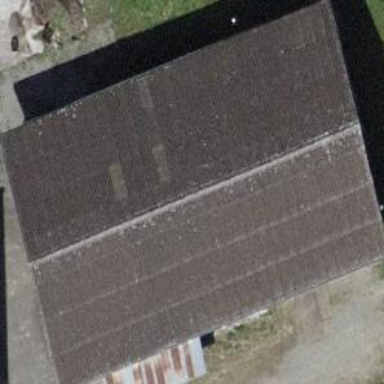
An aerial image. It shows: Hangar.